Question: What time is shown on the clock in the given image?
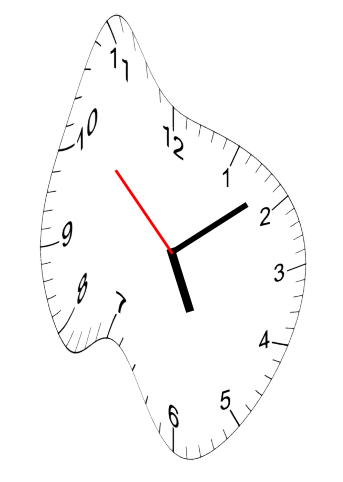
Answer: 05:08:52